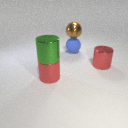
large red metal cylinder to the right of large blue rubber sphere